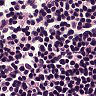
Metastatic tissue present: no